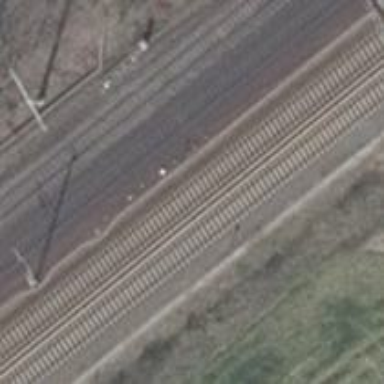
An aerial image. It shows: Railway milestone.